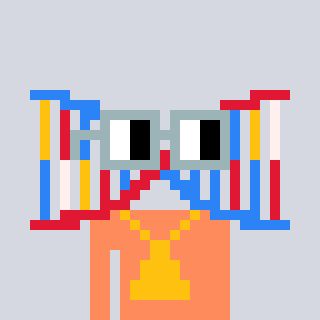
a pixel art character with square dark gray glasses, a dna-shaped head and a peachy-colored body on a cool background